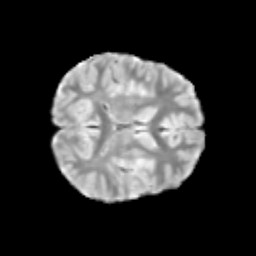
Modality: T2w
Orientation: axial
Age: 9
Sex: female
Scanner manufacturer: siemens
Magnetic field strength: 3 T
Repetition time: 3.8 s
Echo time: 0.07 s